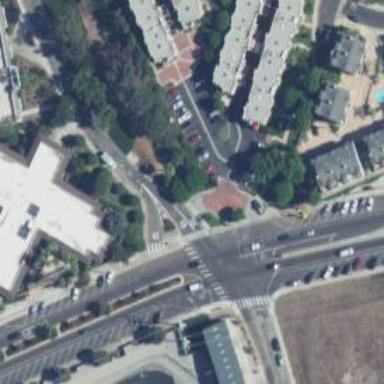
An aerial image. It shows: Pedestrian crossing with zebra markings on footway.